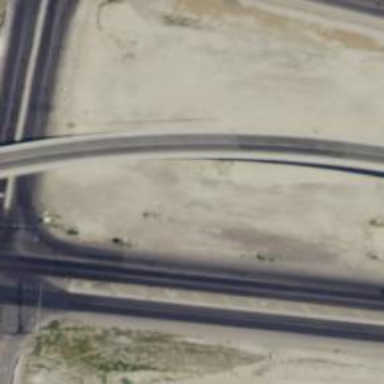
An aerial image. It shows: Motorway junction.